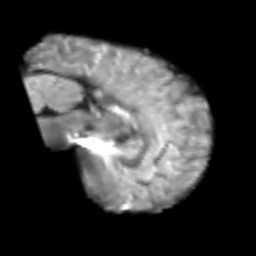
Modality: T2w
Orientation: sagittal
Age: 50
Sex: male
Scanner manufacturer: siemens
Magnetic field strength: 3 T
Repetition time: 6.1 s
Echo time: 0.101 s